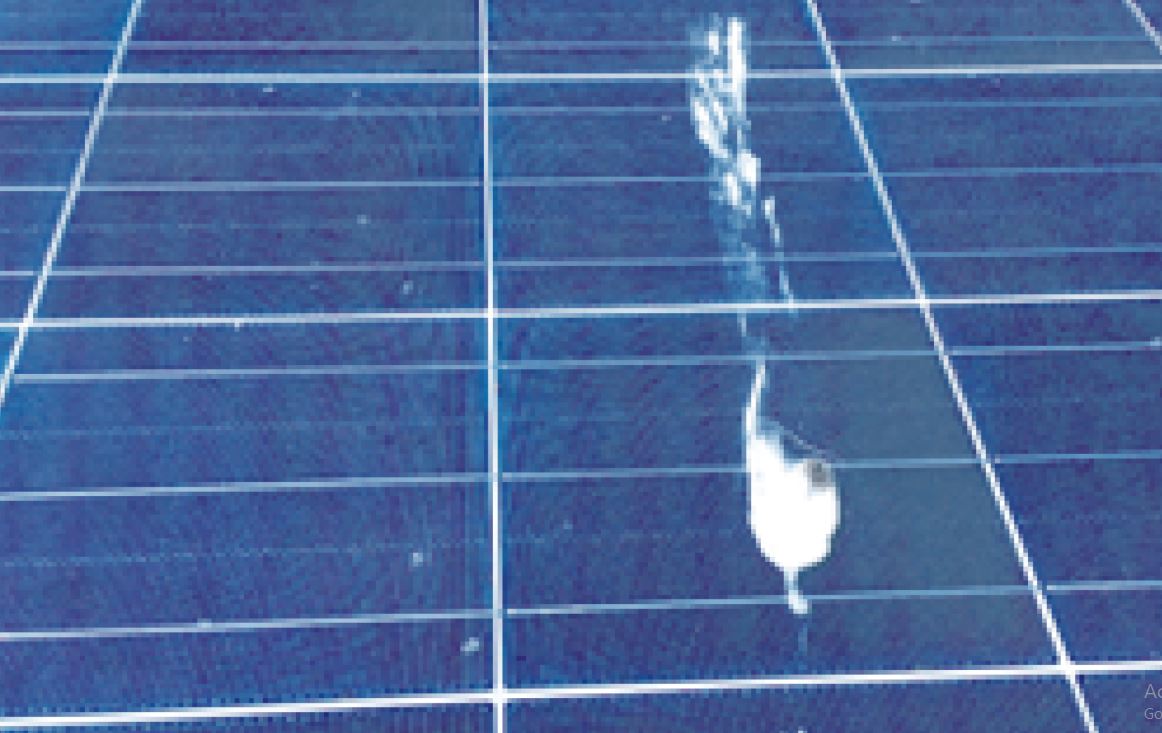
Label: Bird-drop